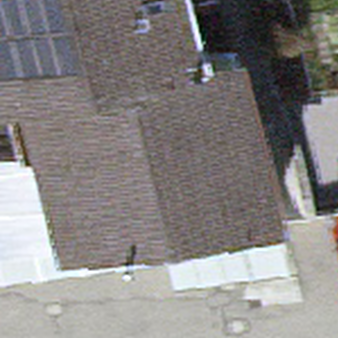
Label: other